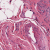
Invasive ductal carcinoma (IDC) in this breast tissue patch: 1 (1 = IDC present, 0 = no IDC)